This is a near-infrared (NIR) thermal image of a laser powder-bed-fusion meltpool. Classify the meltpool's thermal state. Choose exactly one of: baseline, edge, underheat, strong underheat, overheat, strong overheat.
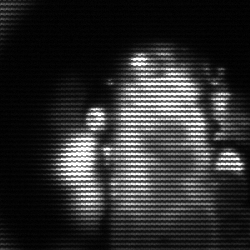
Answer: strong underheat